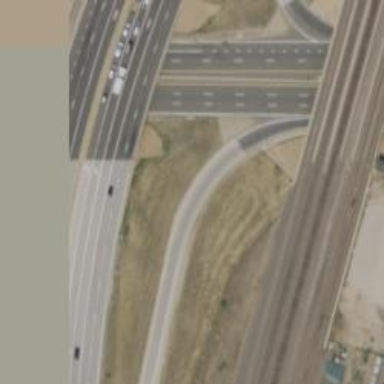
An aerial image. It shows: Trunk link highway.